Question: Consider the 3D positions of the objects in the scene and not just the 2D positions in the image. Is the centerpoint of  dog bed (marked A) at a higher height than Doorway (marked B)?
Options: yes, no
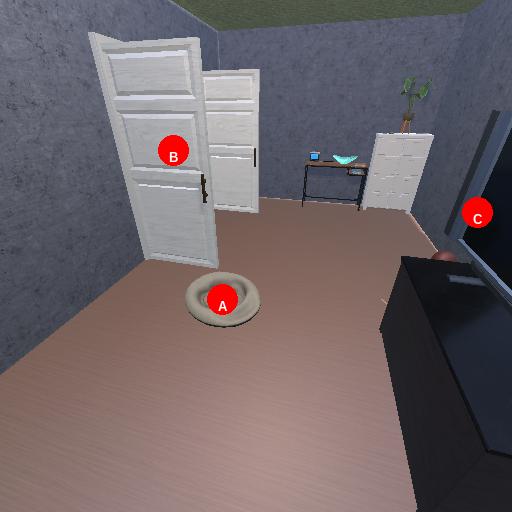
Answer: yes